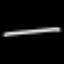
Label: line